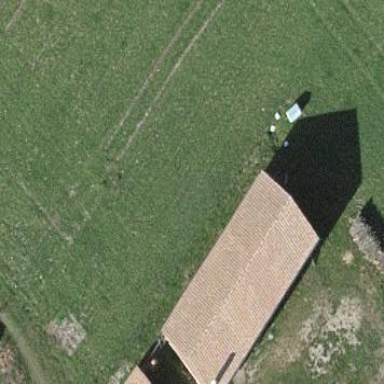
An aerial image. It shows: Simple and straightforward house.